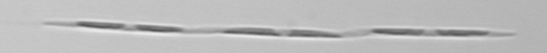
Label: Pseudo-nitzschia